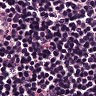
Metastatic tissue present: no